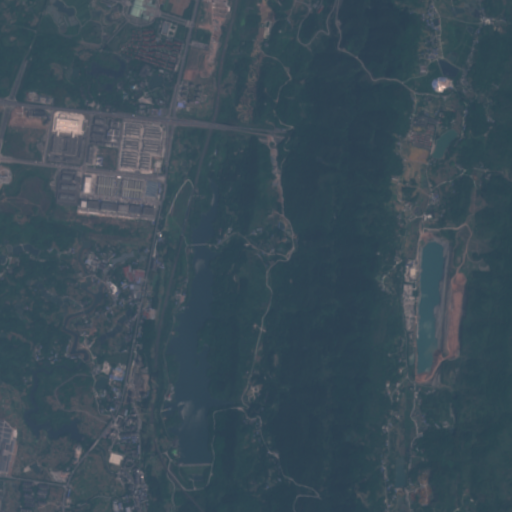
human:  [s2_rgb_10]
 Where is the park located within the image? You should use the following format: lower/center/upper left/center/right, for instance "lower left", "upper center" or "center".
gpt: The park is located in the upper left of the image.
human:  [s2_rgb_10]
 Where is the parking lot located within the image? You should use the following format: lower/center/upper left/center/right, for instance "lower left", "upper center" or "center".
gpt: The parking lot is located in the lower left of the image.
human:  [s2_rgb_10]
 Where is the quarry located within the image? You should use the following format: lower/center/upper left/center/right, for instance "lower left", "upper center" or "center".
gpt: The quarry is located in the lower left of the image.
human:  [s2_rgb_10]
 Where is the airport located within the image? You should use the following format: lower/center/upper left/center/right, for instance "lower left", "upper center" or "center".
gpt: There is no airport in the image.